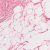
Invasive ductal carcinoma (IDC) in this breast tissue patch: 0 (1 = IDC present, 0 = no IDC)